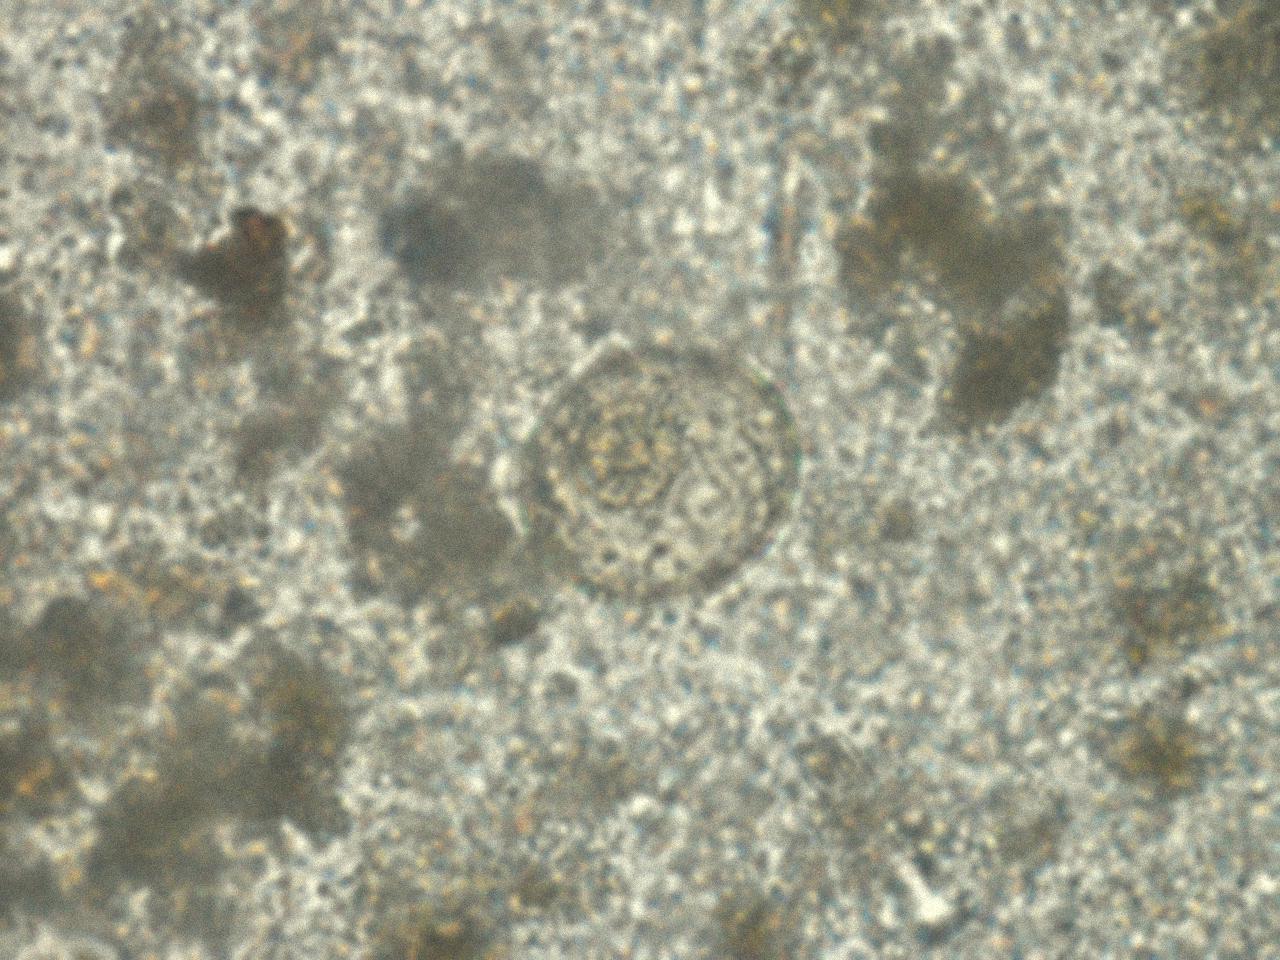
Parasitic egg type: Hymenolepis diminuta